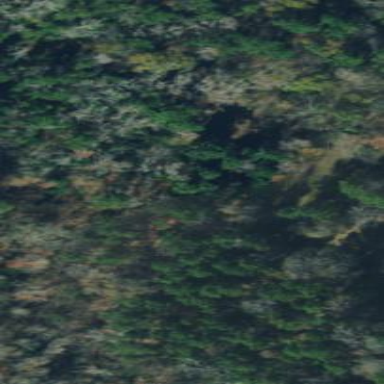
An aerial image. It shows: Mixed woodland with variety of leaf types and cycles.